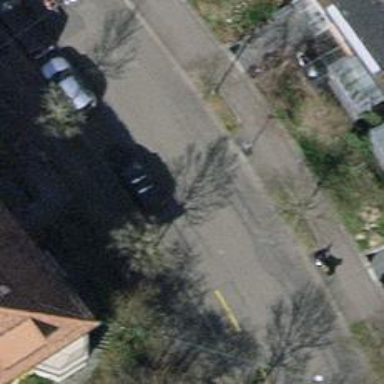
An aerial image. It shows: Residential road with separate sidewalk and opposite cycleway. The surface is asphalt.